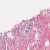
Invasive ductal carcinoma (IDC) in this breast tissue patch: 0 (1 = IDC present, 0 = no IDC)